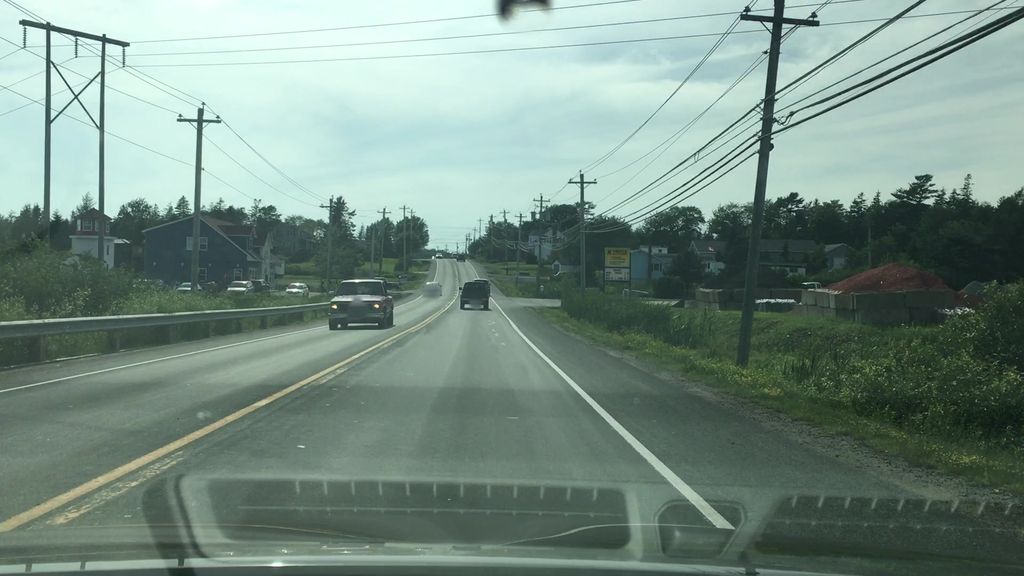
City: halifax